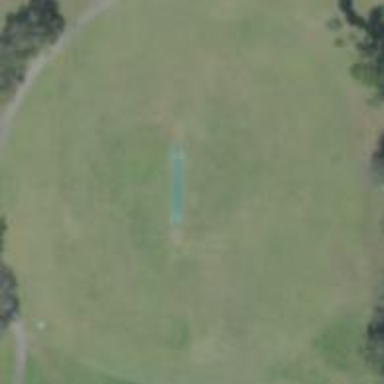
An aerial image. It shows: Cricket pitch used for leisure land.